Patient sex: M
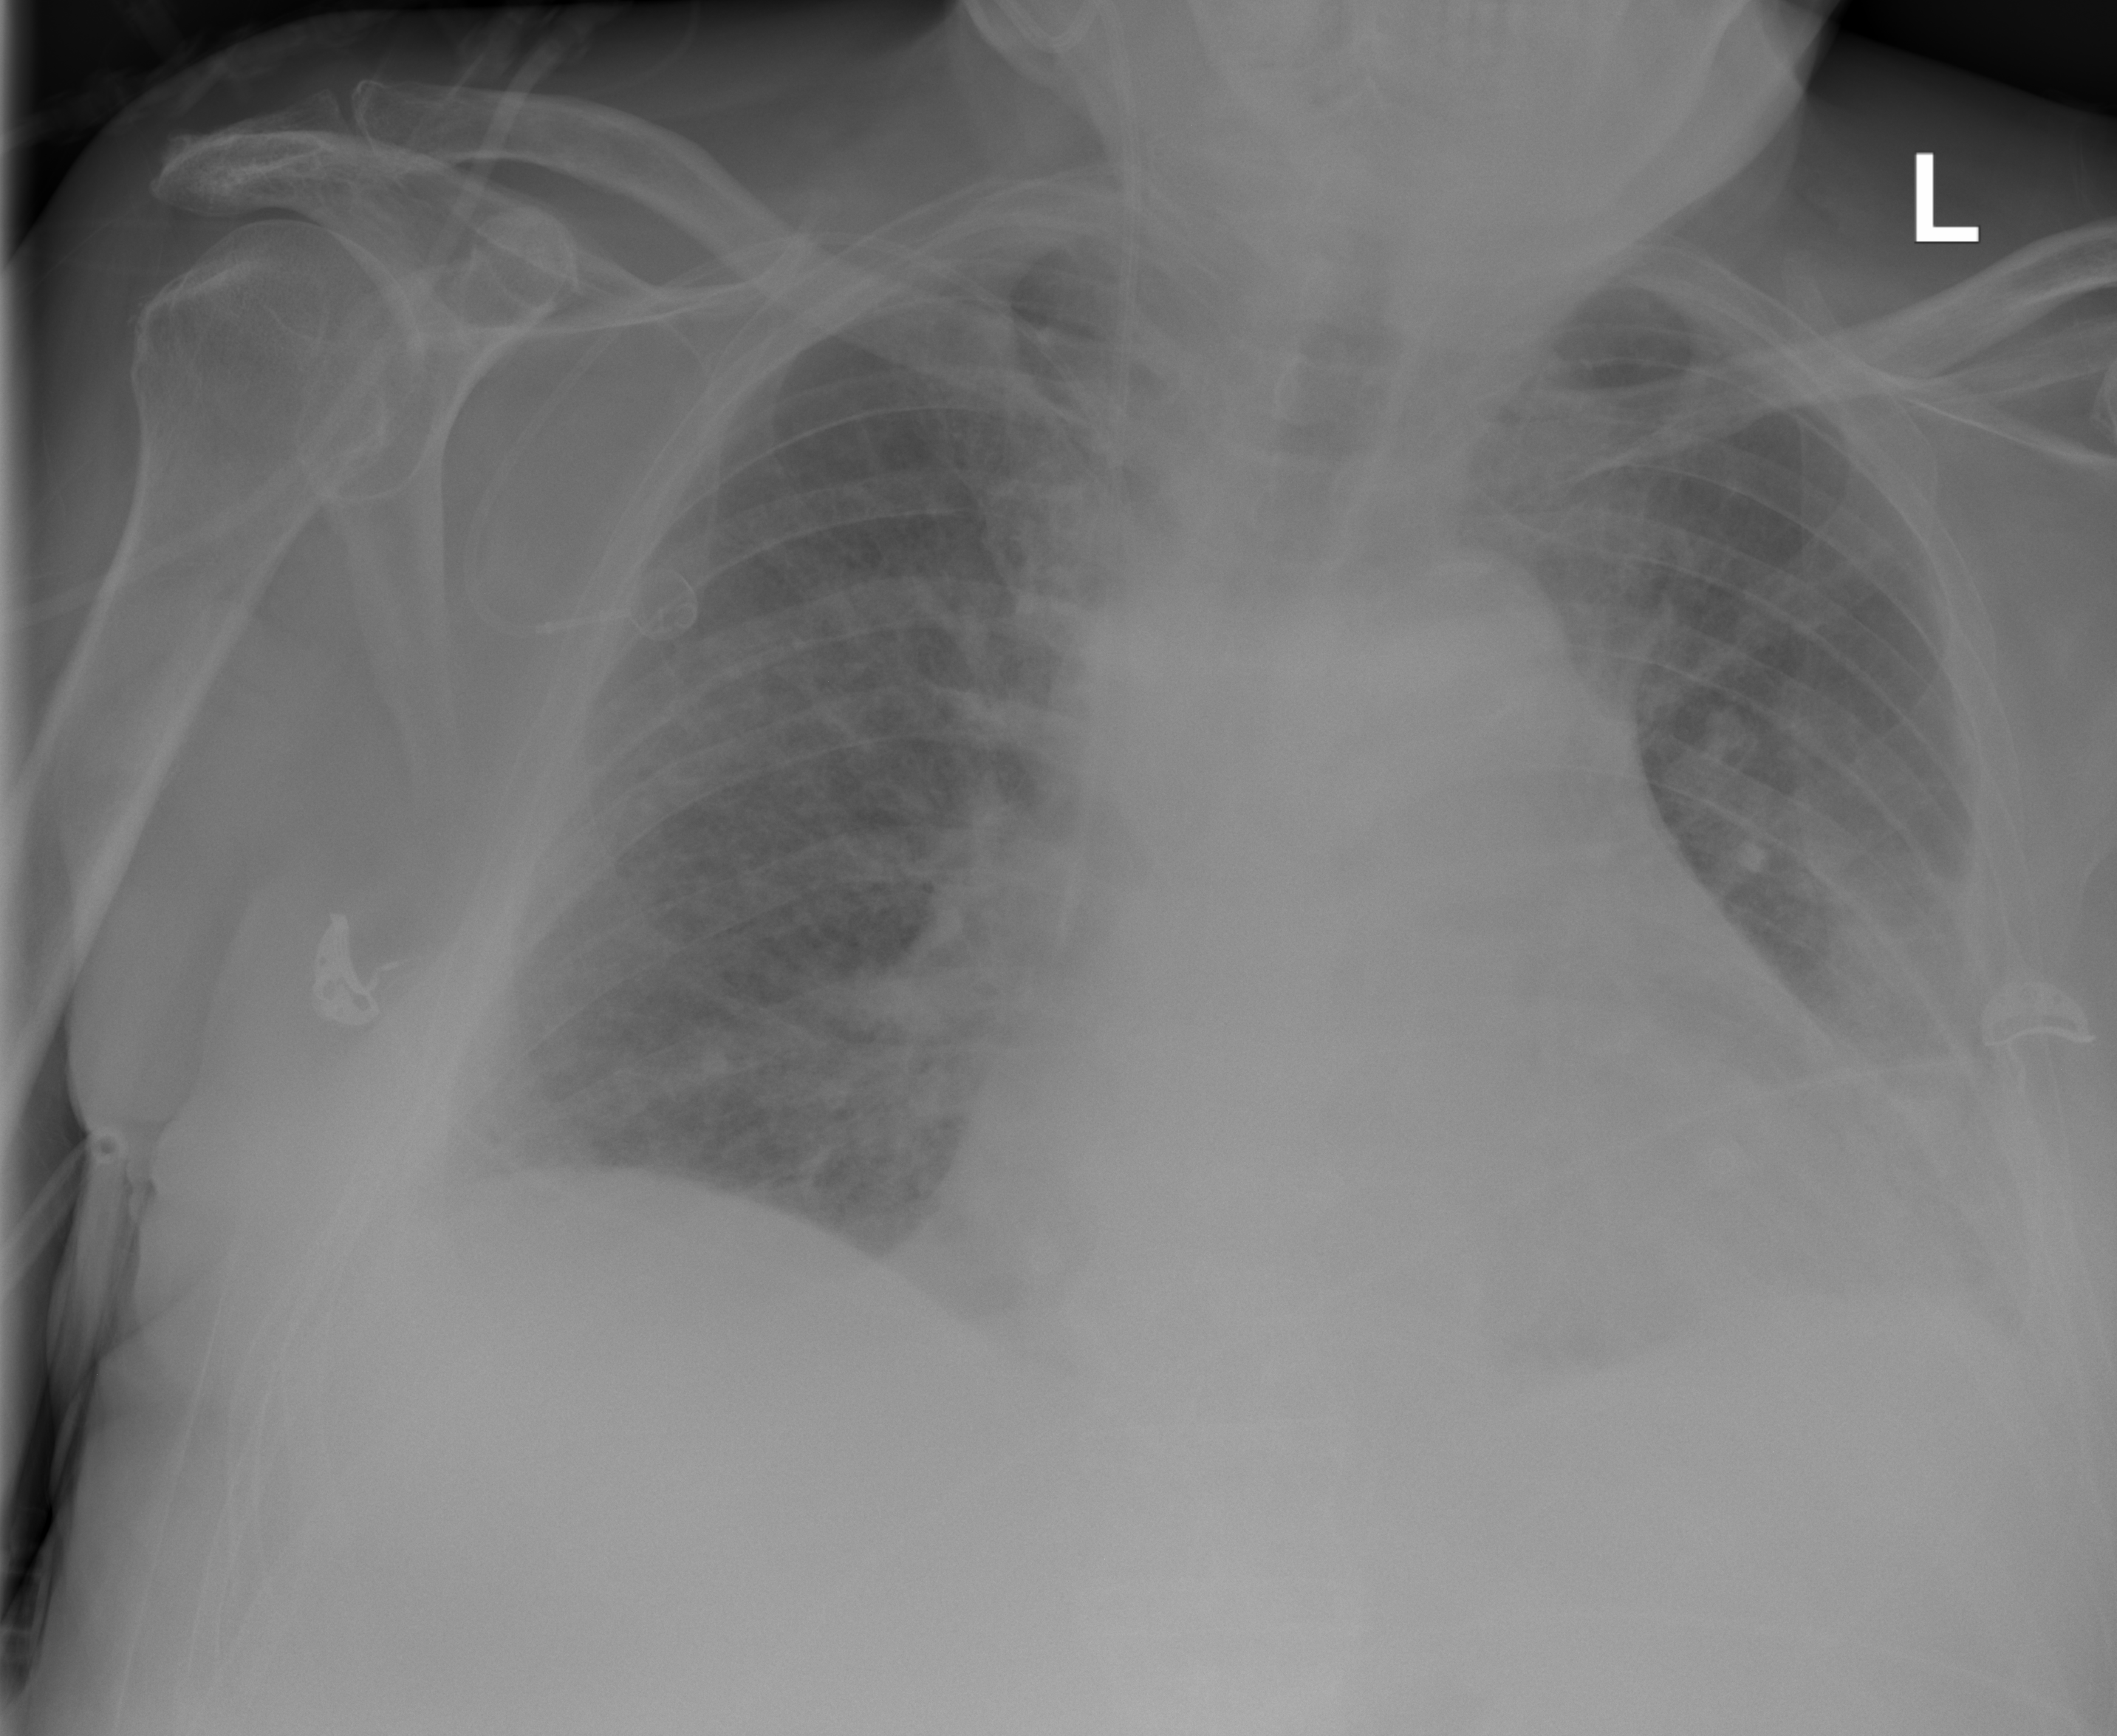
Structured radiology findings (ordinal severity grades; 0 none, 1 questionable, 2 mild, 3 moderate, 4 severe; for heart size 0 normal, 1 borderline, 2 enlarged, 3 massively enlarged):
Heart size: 2
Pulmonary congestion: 2
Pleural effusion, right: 0
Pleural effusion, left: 1
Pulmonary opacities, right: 1
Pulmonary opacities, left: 2
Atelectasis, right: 1
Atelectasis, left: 2